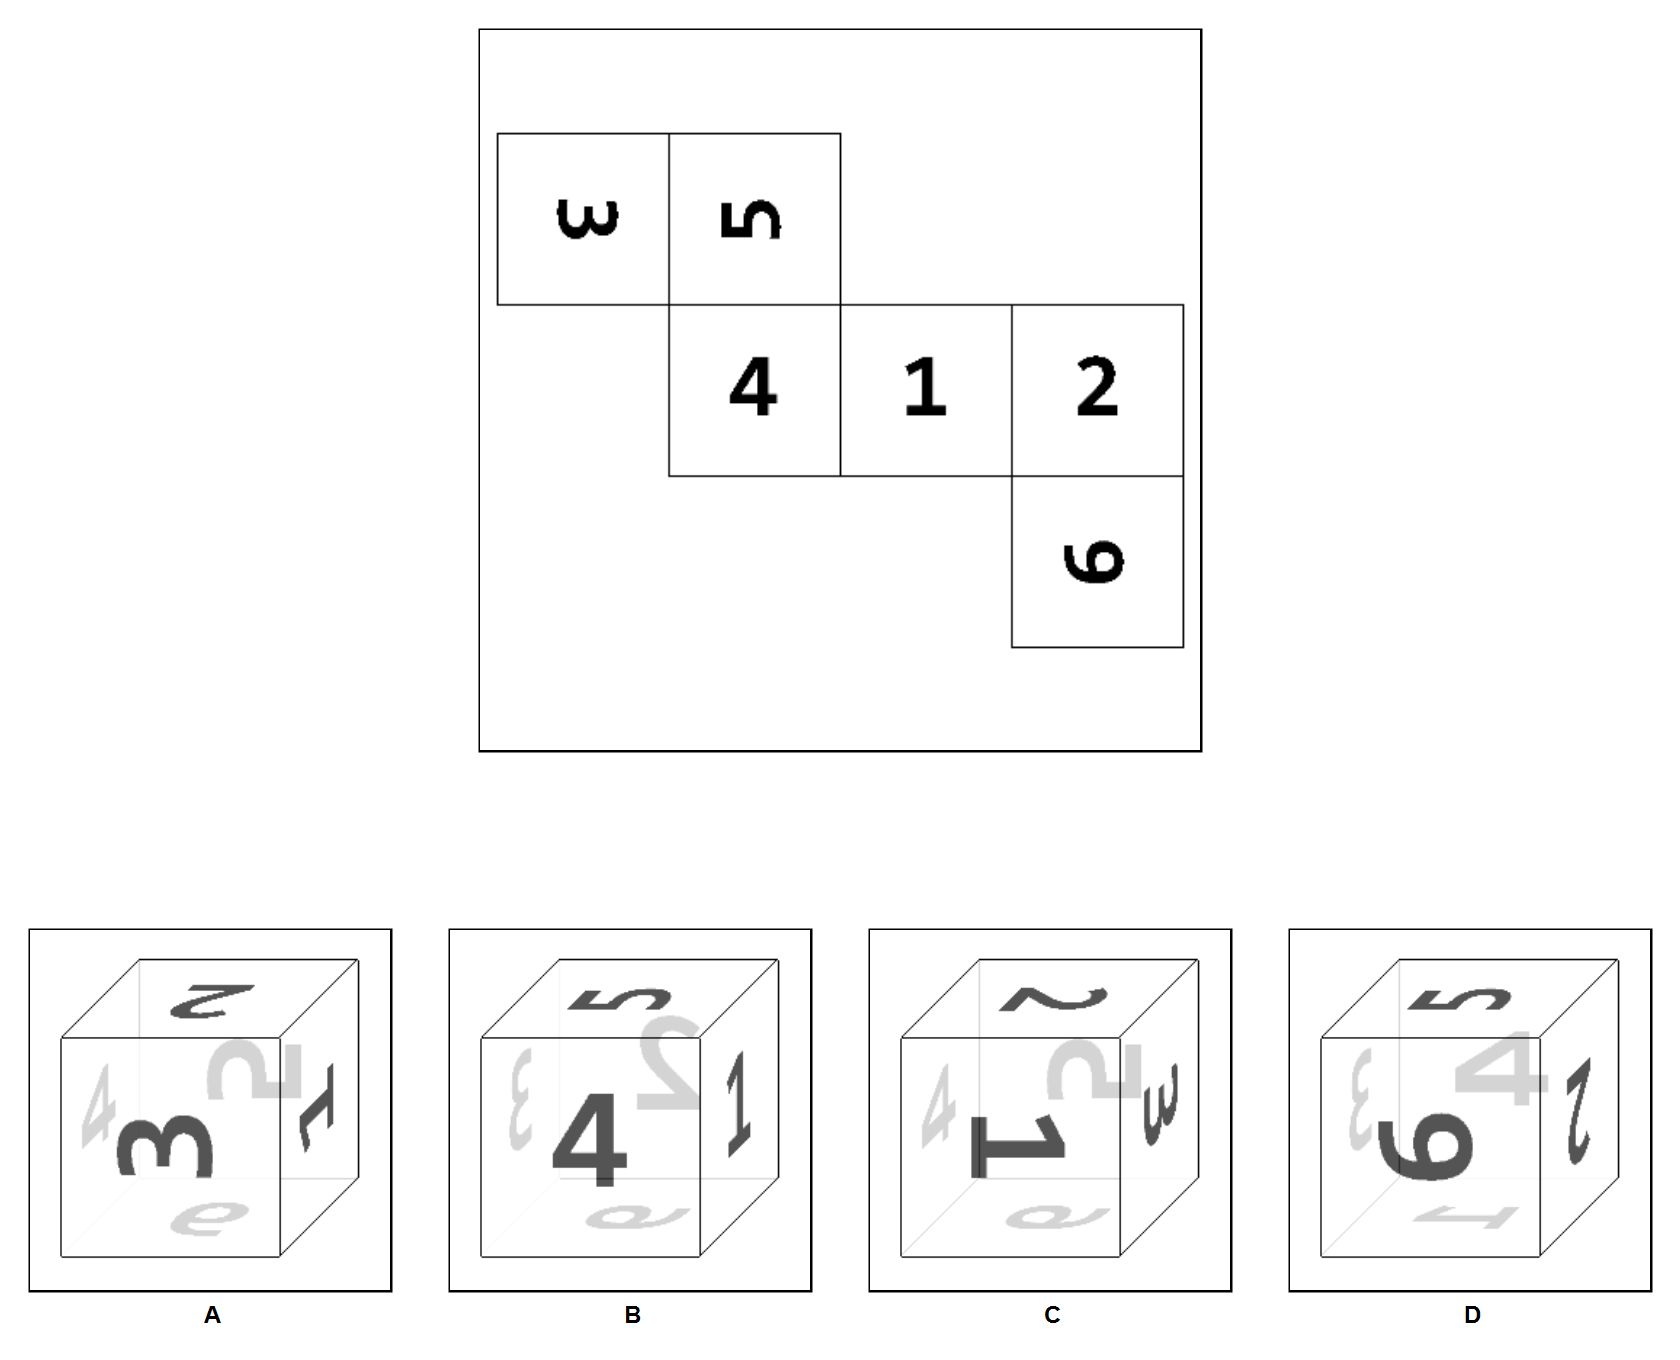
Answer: B